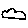
Label: cloud